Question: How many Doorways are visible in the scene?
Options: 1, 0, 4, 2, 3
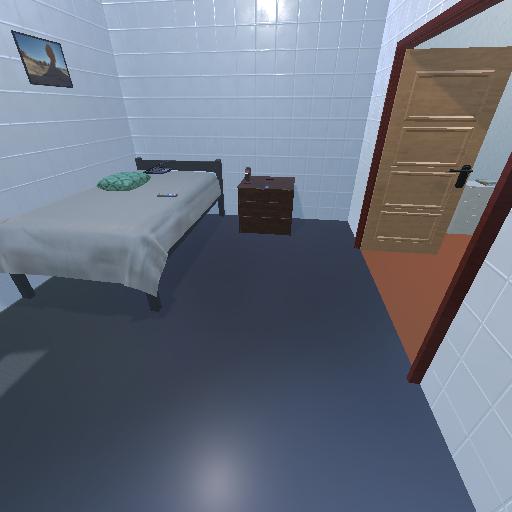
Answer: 1